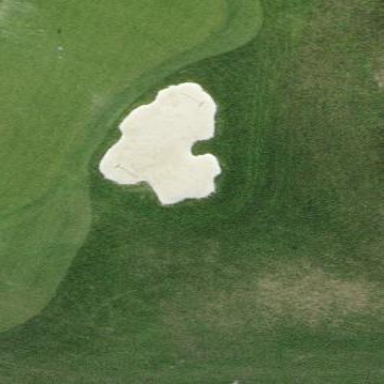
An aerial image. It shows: Sand bunker on golf course.